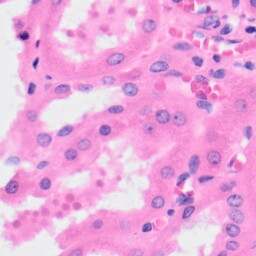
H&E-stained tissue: Kidney